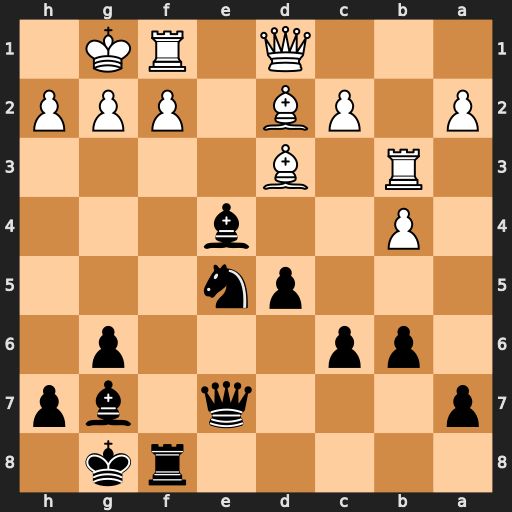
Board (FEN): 5rk1/p3q1bp/1pp3p1/3pn3/1P2b3/1R1B4/P1PB1PPP/3Q1RK1
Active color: b
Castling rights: -
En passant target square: -
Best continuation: Nf3+ gxf3 Bxf3 Be2 Bxe2 Re1 Rxf2 Kxf2 Bd4+ Kg3 Be5+ Bf4 Bxd1 Rxe5 Qd7